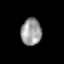
Tissue: skin
Cell type: Epithelial cells
Senescence score: 0.2047
Nuclear area (px): 549
Mean DAPI intensity: 153.177